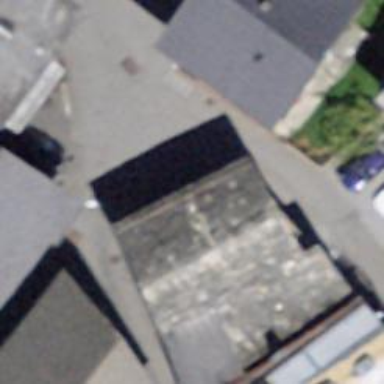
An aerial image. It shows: Convenience shop.